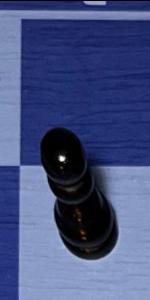
Label: Pawn_Black